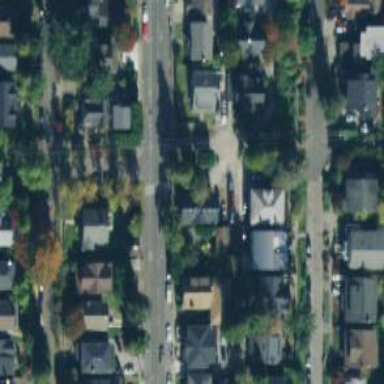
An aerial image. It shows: Residential road with separate sidewalk.